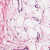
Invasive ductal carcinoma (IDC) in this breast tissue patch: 0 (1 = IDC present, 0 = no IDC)